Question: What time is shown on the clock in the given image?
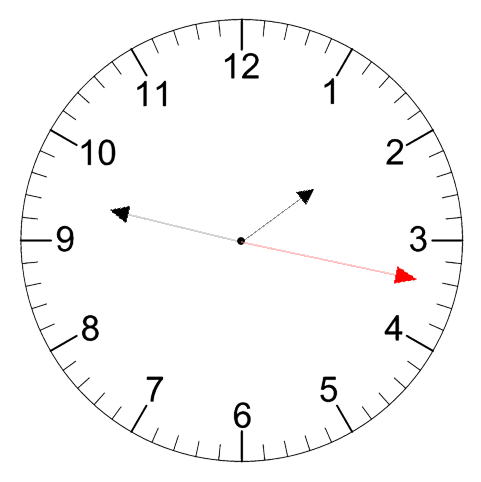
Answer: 01:47:17